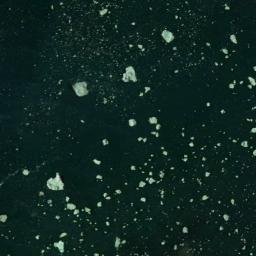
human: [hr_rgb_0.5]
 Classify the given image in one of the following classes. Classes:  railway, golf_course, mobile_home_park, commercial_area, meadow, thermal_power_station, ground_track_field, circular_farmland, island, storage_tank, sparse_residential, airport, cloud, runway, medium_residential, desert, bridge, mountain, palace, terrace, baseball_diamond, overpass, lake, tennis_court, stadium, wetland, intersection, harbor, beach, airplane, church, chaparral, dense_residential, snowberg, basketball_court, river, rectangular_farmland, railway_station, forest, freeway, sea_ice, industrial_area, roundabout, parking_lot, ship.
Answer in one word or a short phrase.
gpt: sea_ice